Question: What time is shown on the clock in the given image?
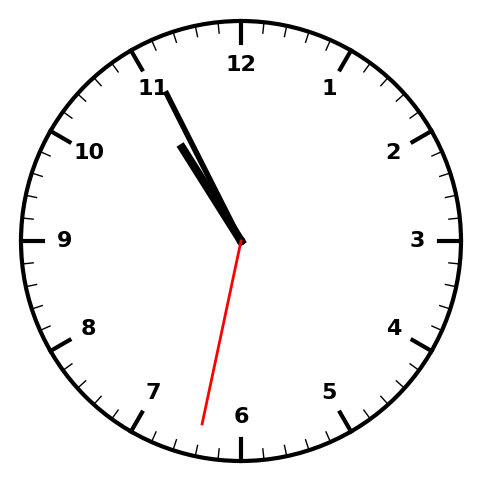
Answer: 10:55:32